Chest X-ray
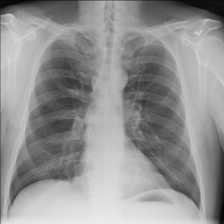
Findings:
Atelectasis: negative
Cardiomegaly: negative
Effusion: negative
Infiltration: negative
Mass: negative
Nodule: negative
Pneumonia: negative
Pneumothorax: negative
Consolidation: negative
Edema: negative
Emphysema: negative
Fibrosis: negative
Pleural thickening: negative
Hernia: negative